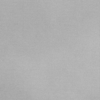
Label: dusty